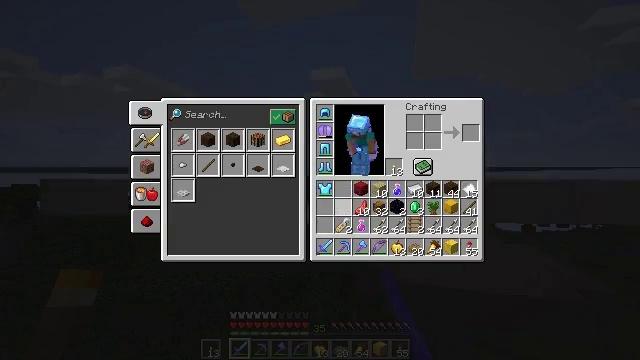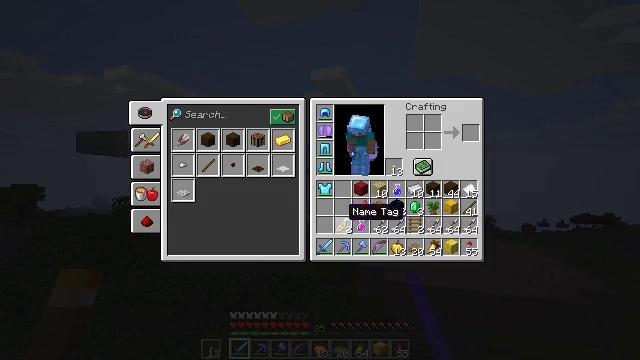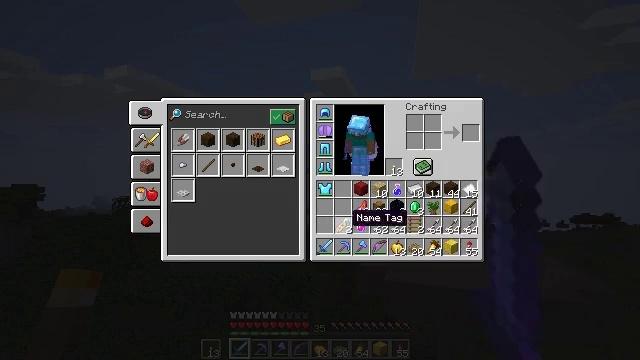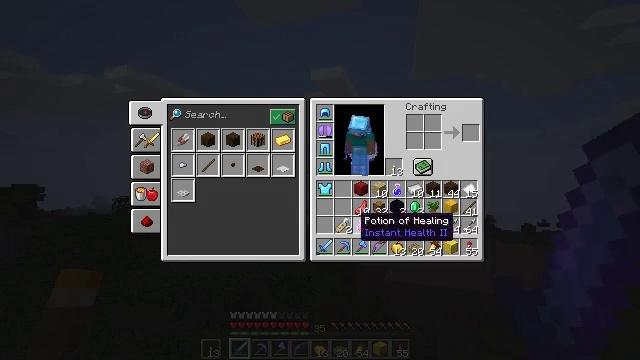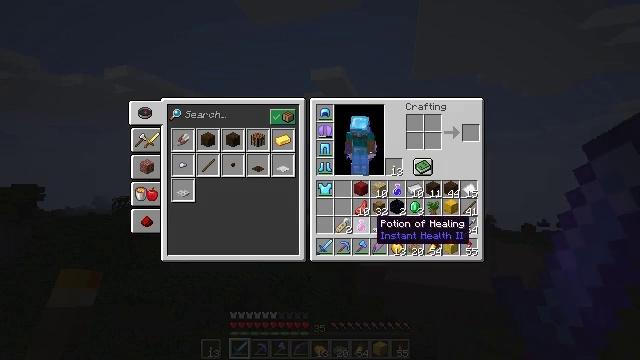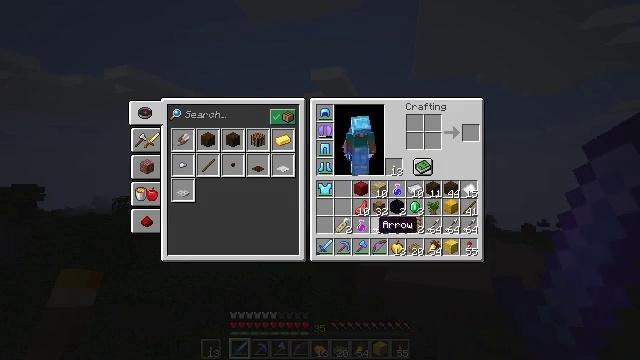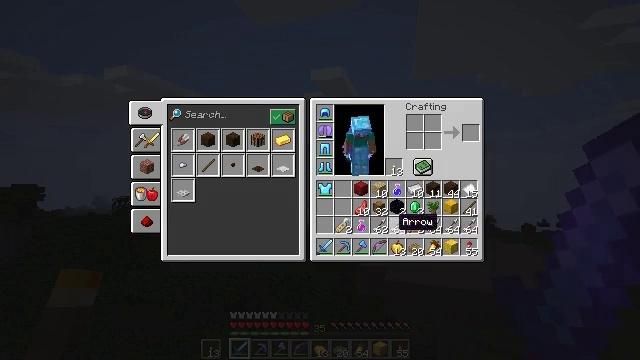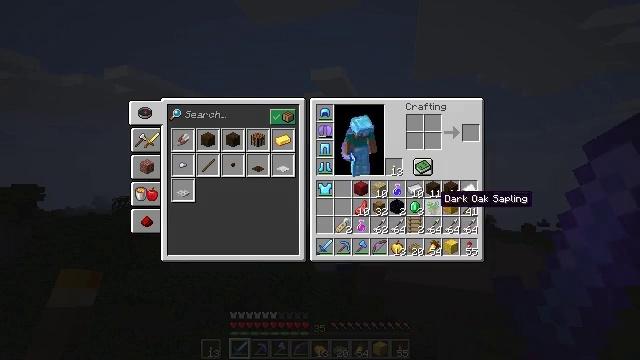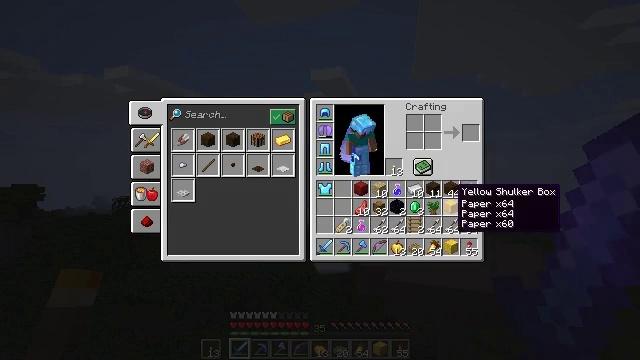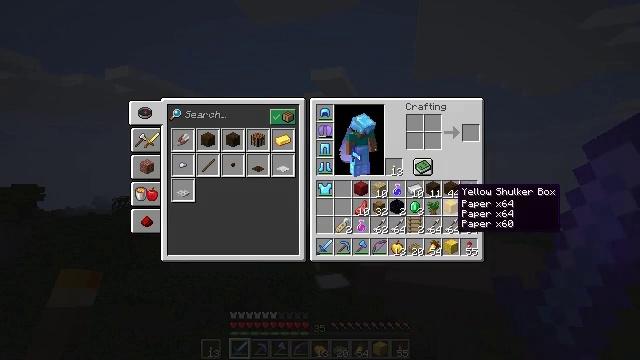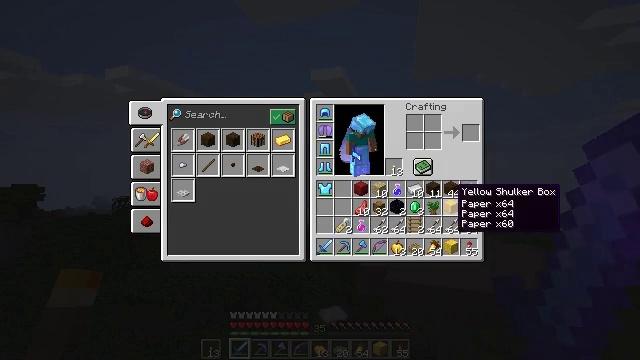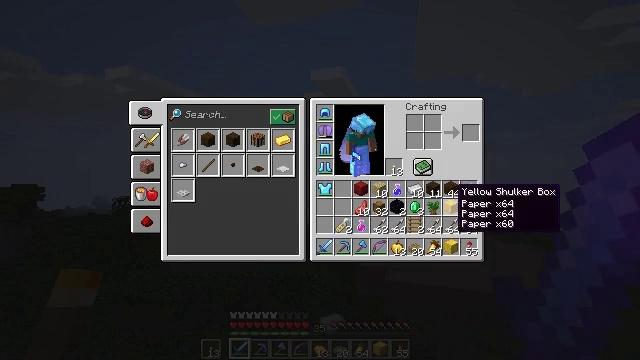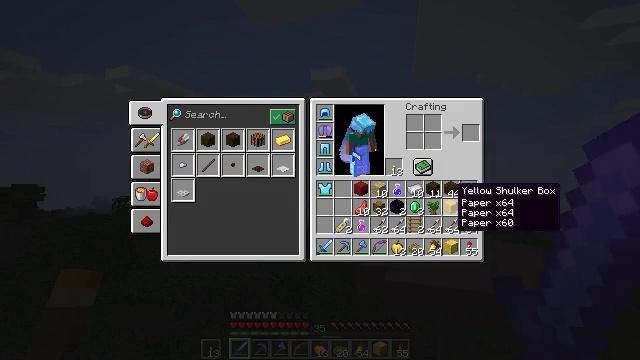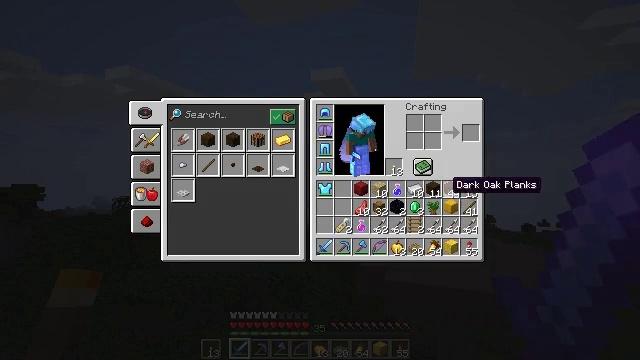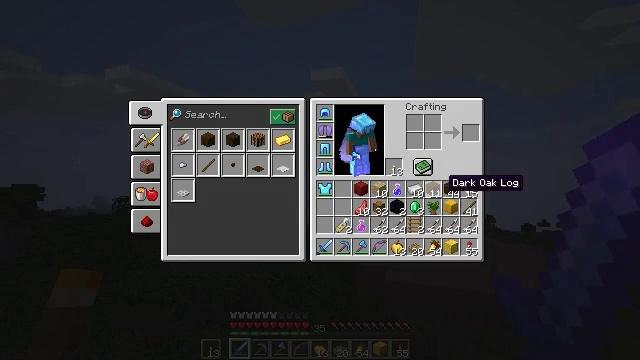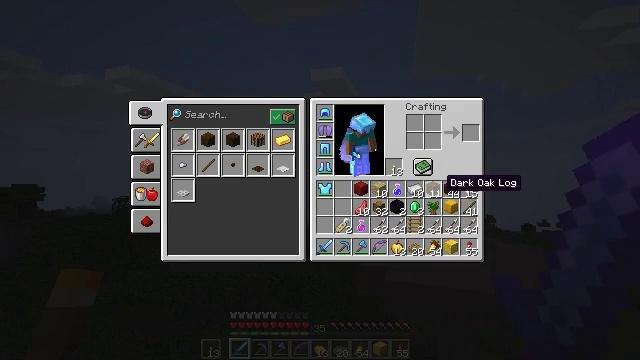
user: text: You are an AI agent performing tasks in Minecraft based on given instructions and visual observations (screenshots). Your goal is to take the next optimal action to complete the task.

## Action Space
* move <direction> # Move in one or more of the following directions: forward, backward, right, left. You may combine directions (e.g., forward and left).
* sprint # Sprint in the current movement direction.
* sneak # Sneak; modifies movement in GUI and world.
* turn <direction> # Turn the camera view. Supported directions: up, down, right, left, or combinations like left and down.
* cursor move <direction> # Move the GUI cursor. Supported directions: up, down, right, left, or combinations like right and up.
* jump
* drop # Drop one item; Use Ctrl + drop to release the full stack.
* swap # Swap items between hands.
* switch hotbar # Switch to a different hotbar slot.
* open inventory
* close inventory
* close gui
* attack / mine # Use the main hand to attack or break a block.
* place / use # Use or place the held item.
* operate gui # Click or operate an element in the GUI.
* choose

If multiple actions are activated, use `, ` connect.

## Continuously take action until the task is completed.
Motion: motion action
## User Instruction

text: Drop a dark oak sapling.
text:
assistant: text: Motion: sprint, open gui
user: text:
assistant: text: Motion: sprint
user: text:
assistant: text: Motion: sprint, cursor move right
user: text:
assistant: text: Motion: sprint, cursor move right
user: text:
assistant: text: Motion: sprint
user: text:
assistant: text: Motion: sprint, cursor move right
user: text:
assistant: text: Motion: sprint, cursor move right and up
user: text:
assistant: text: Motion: sprint, cursor move right and up
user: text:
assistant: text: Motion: sprint
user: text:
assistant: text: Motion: sprint
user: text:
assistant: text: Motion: sprint
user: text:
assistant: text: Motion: sprint
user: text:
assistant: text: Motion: sprint
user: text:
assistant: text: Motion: sprint
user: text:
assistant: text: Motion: sprint
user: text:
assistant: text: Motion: sprint
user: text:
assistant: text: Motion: sprint
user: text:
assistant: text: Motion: sprint
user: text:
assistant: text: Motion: sprint
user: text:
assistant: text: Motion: sprint
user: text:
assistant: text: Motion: sprint
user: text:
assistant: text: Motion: sprint
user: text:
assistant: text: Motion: sprint
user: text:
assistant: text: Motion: sprint
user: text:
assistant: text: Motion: sprint
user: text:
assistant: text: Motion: sprint
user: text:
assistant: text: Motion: sprint, drop
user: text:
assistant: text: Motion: sprint, drop
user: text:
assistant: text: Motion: sprint, drop
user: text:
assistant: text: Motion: sprint, cursor move left